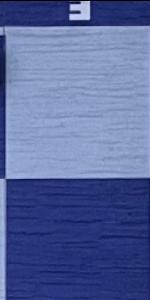
Label: Empty